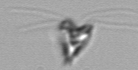
Label: Pyramimonas_longicauda